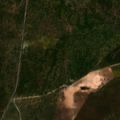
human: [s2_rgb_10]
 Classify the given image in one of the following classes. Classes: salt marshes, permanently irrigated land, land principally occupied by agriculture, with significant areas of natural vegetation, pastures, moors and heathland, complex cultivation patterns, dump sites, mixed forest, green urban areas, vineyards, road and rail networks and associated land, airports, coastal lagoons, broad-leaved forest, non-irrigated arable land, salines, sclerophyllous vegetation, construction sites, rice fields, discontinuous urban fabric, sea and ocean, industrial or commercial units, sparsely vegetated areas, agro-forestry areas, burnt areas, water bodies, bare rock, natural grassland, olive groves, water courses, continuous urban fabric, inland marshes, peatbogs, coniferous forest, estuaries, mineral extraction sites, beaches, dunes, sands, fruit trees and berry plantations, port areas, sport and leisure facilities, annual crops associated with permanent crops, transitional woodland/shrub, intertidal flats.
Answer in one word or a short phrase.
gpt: continuous urban fabric